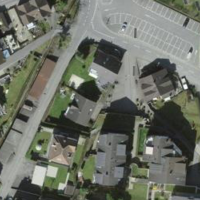
EUNIS habitat code: 54
Species observed at this site:
Lathyrus vernus